Question: <URL>
It breaks randomly sometimes it work, sometimes it doesn't. What's wrong with it?
Here's my Code:
'''
<!DOCTYPE html>
<html>
<head>
<meta charset="utf-8" />
<meta name="viewport" content="width=device-width, initial-scale=1 user-scalable=0" />
<link rel="stylesheet" href="http://code.jquery.com/mobile/1.1.1/jquery.mobile-1.1.1.min.css" />
<script src="http://code.jquery.com/jquery-1.7.1.min.js"></script>
<script src="http://code.jquery.com/mobile/1.1.1/jquery.mobile-1.1.1.min.js"></script>
<script src="my.js">
</script>
</head>
<body>
<!-- Home -->
<div data-role="page" id="one">
<div data-theme="c" data-role="header">
<h3>Friends School</h3>
</div>
<div data-role="content" style="padding: 15px">
<div data-role="fieldcontain">
<input type="submit" id="selectbutton" data-theme="b" data-icon="arrow-r" data-iconpos="right" value="Choose Name" />
</div>
<input type="submit" id="button" data-theme="a" data-icon="alert" disabled="disabled" data-iconpos="top" value="Check-In" />
<small style="display: none;">Not activating? Try going closer to the Upper School office. If still not working just go to the office and check-in manually</small>
</div>
</div>
<div data-role="page" id="two" data-theme="a">
<div data-theme="c" data-role="header">
<h3>Select Name</h3>
</div>
<div data-role="content" data-theme="a">
<ul data-role="listview" data-filter="true" data-filter-placeholder="Search people..." data-filter-theme="d"data-theme="d" data-divider-theme="d">
<li data-role="list-divider">A</li>
<li><a name="personname" href="#">Adam Kinkaid</a></li>
<li><a name="personname" href="#">Alex Wickerham</a></li>
<li><a name="personname" href="#">Avery Johnson</a></li>
<li data-role="list-divider">B</li>
<li><a name="personname" href="#">Bob Cabot</a></li>
<li data-role="list-divider">C</li>
<li><a name="personname" href="#">Caleb Booth</a></li>
<li><a name="personname" href="#">Christopher Adams</a></li>
<li><a name="personname" href="#">Culver James</a></li>
<li data-role="list-divider">D</li>
<li><a name="personname" href="#">David Walsh</a></li>
<li><a name="personname" href="#">Drake Alfred</a></li>
<li data-role="list-divider">E</li>
<li><a name="personname" href="#">Elizabeth Bacon</a></li>
<li><a name="personname" href="#">Emery Parker</a></li>
<li><a name="personname" href="#">Enid Voldon</a></li>
<li data-role="list-divider">F</li>
<li><a name="personname" href="#">Francis Wall</a></li>
<li data-role="list-divider">G</li>
<li><a name="personname" href="#">Graham Smith</a></li>
<li><a name="personname" href="#">Greta Peete</a></li>
<li data-role="list-divider">H</li>
<li><a name="personname" href="#">Harvey Walls</a></li>
<li data-role="list-divider">M</li>
<li><a name="personname" href="#">Mike Farnsworth</a></li>
<li><a name="personname" href="#">Murray Vanderbuilt</a></li>
<li data-role="list-divider">N</li>
<li><a name="personname" href="#">Nathan Williams</a></li>
<li data-role="list-divider">P</li>
<li><a name="personname" href="#">Paul Baker</a></li>
<li><a name="personname" href="#">Pete Mason</a></li>
<li data-role="list-divider">R</li>
<li><a name="personname" href="#">Rod Tarker</a></li>
<li data-role="list-divider">S</li>
<li><a name="personname" href="#">Sawyer Wakefield</a></li>
</ul>
</div>
</div><!-- /page two -->
<script>
var tries = 0;
function check(){
//alert('d');
if(tries>4){
first=true;
$("small").fadeIn(3000);
//alert("In")
}
else{
$("small").fadeOut(3000);
}
navigator.geolocation.getCurrentPosition( function(loc){
var lat1 = 39.35691630053478;
var lon1 = -76.62641812613514;
//var lat1 = 39.<PHONE>;
//var lon1 = -76.<PHONE>;
var lat2 = loc.coords.latitude;
var lon2 = loc.coords.longitude;
var radlat1 = Math.PI * lat1/180
var radlat2 = Math.PI * lat2/180
var radlon1 = Math.PI * lon1/180
var radlon2 = Math.PI * lon2/180
var theta = lon1-lon2
var radtheta = Math.PI * theta/180
var dist = Math.sin(radlat1) * Math.sin(radlat2) + Math.cos(radlat1) * Math.cos(radlat2) * Math.cos(radtheta);
dist = Math.acos(dist)
dist = dist * 180/Math.PI
dist = dist * 60 * 1.1515
if(dist < 0.06){
$('#button').button('enable');
tries = 0;
//$( "#button" ).text("Check-In");
$('#button').buttonMarkup({ icon: "star" });
}
else{
//$("#button" ).text("Not on campus.");
tries += 1;
$('#button').button('disable');
$('#button').buttonMarkup({ icon: "alert" });
}
//alert(dist);
});
$('#button').button('refresh');
}
var id = setInterval("check()",2000);
$( "#button" ).bind( "click", function(event, ui) {
$('#button').buttonMarkup({ icon: "check" });
$('#button').button('disable');
$( "#button" ).text("Checked in.");
$('#button').button('refresh');
window.clearInterval(id);
//$.mobile.changePage("#two", "flip", true, false);
});
$( "#selectbutton" ).bind( "click", function(event, ui) {
//alert('d');
$.mobile.changePage("#two", "slide", true, false);
});
$( "[name=personname]" ).bind( "click", function(event, ui) {
//alert($(this).html());
$("#selectbutton").prop('value', $(this).html());
$('#selectbutton').button('refresh');
$.mobile.changePage("#one", "slide", true, false);
});
</script>
</body>
</html>
'''
What's the problem with this, sometimes it works sometimes it doesn't.
Yet it works on JSFiddle: <URL>
I tried it out on two different domains on the same server and sometimes it works on one but not the other with same server code.
Comes out like

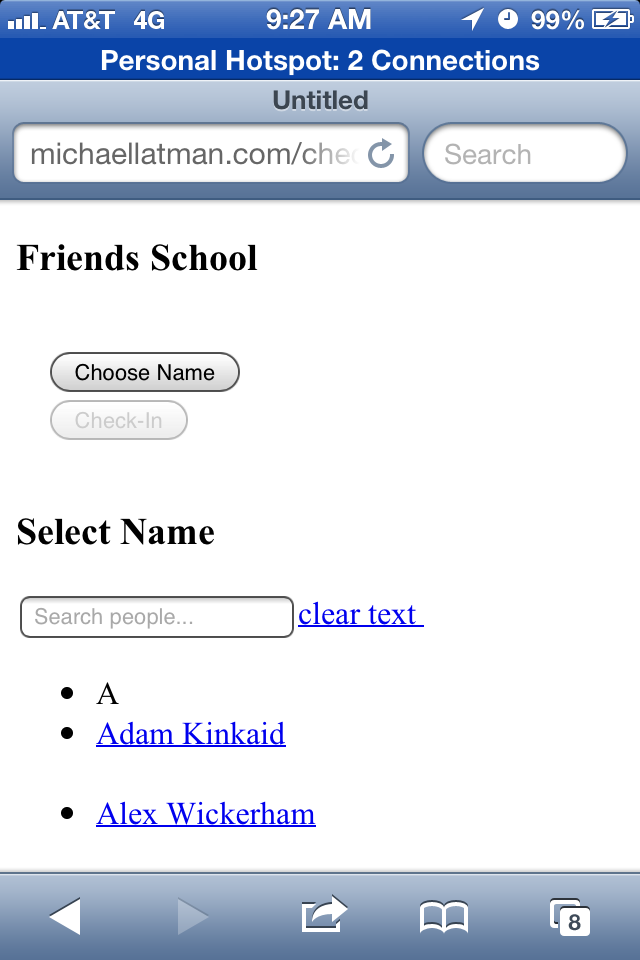
Answer: Ok for some reason your site sends out the 'header' as 'utf-16' which breaks your css file
try adding this to your '.html' file:
'''
<meta http-equiv="Content-Type" content="text/html; charset=UTF-8"/>
'''
And this to your 'css' file link tag
'''
<link rel="stylesheet" href="http://code.jquery.com/mobile/1.1.1/jquery.mobile-1.1.1.min.css" charset="UTF-8"/>
'''
If you are server side programming (for e.g. php) you could use:
'''
header('Content-Type: text/html; charset=utf-8');
'''
As a last resort, make sure your file gets saved as 'utf-8' in whatever editor you're using. Check the documentation on how to do that; most often it can be set in document settings or preferences.
if nothing works best thing would be to host the file yourself because at the end that's where the problem is.